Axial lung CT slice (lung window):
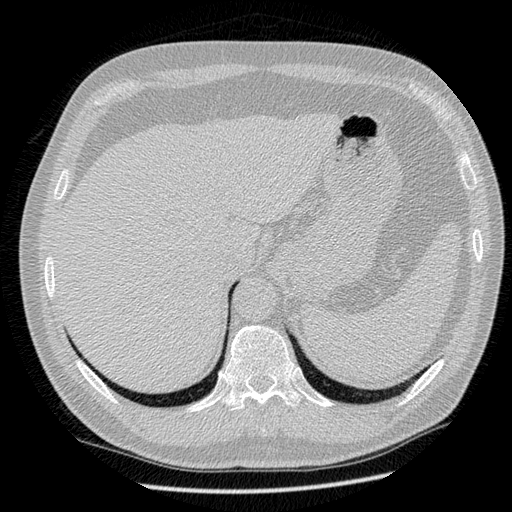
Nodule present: no